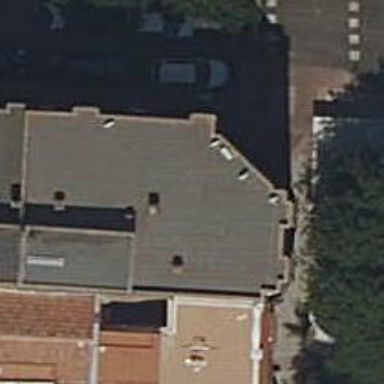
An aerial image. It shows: Cafe.